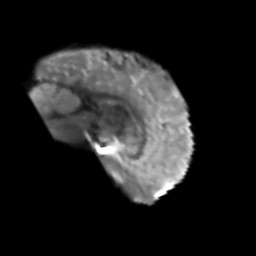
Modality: T2w
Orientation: sagittal
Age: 50
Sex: male
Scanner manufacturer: siemens
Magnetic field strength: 3 T
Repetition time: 6.1 s
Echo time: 0.101 s